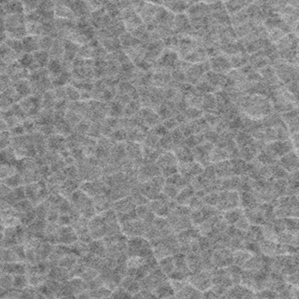
Label: frost